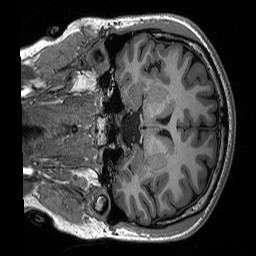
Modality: T1w
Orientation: coronal
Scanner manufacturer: siemens
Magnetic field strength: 3 T
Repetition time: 2.3 s
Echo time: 0.00298 s